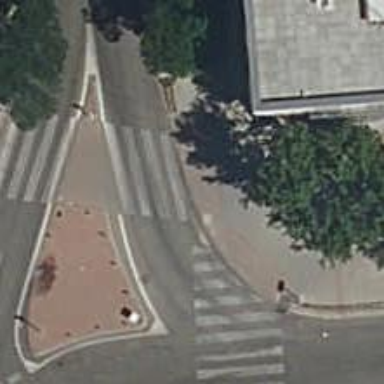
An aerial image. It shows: Road with traffic signals at crossing.